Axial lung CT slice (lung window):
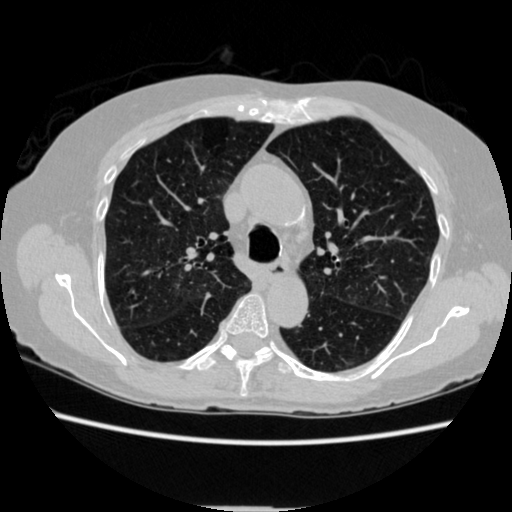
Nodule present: no